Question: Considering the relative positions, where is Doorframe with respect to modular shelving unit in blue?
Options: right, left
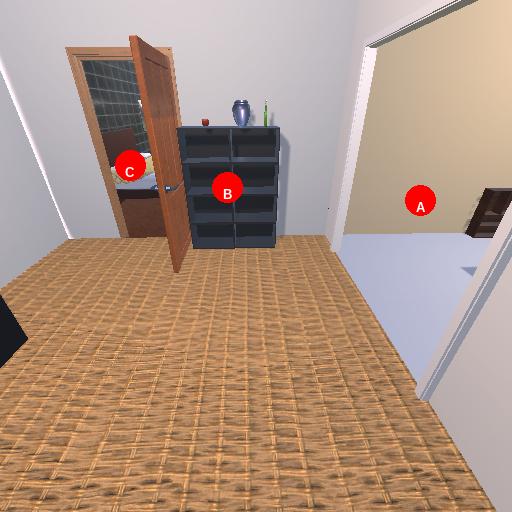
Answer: right